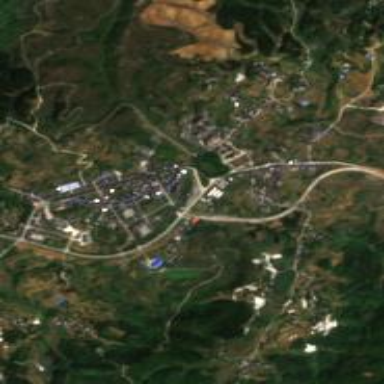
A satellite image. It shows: Ethnic township within town.